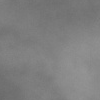
Atmospheric dust classification: dusty